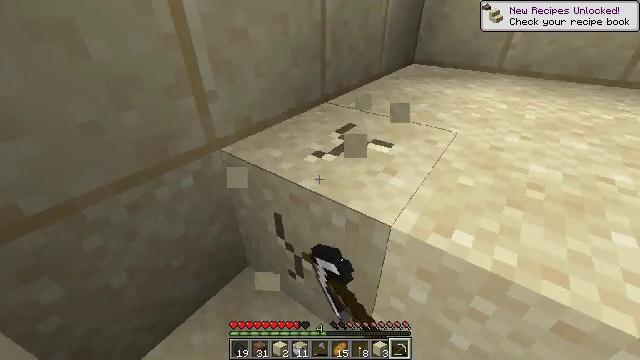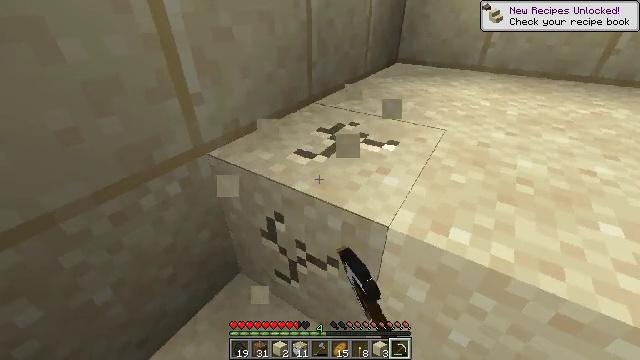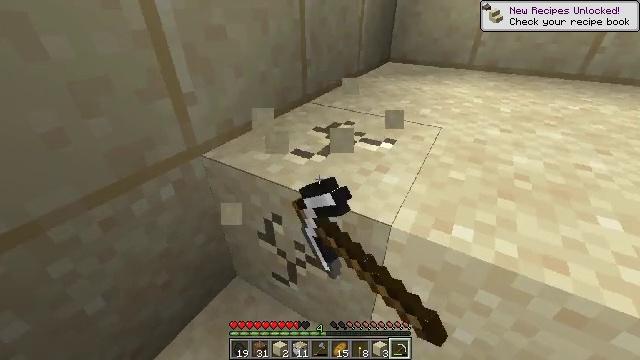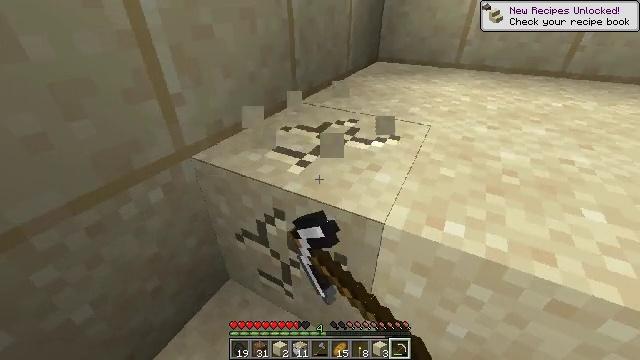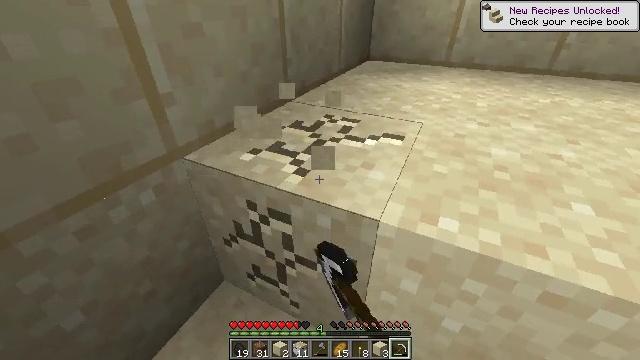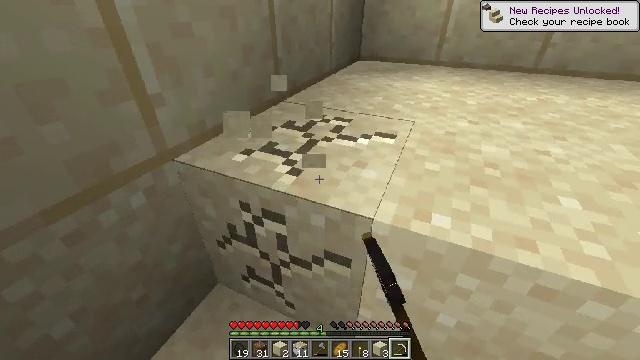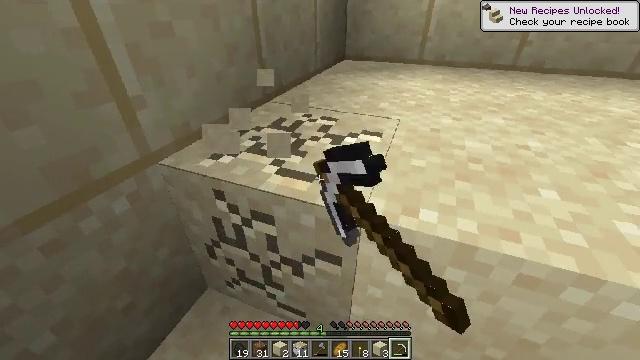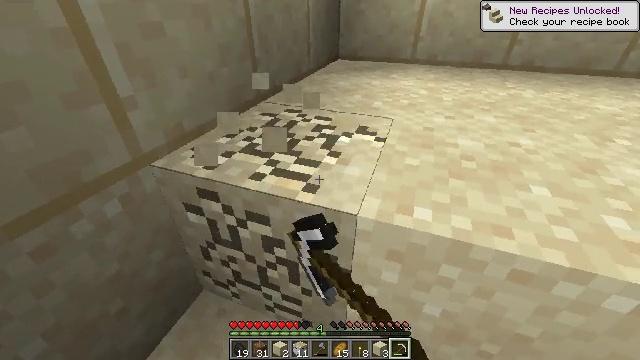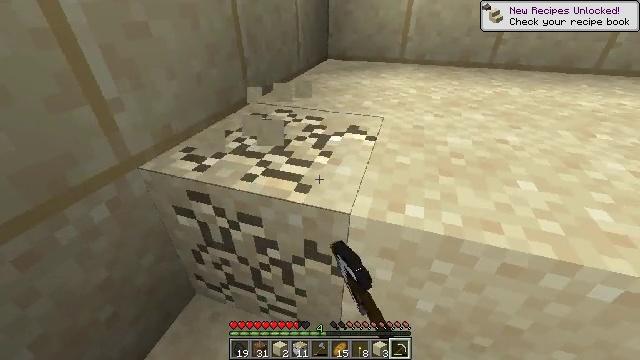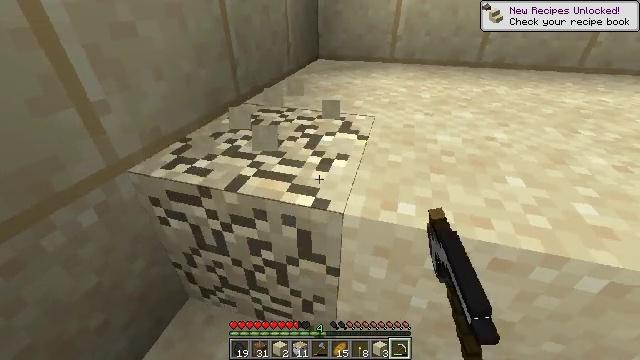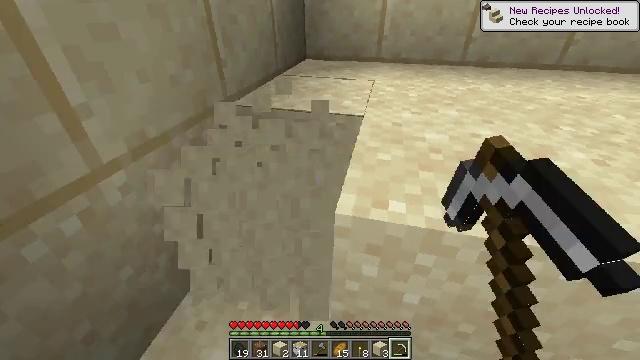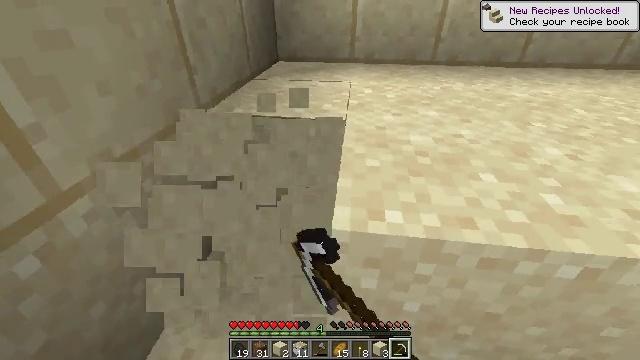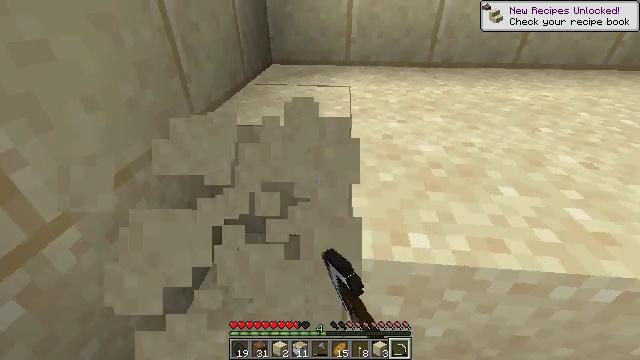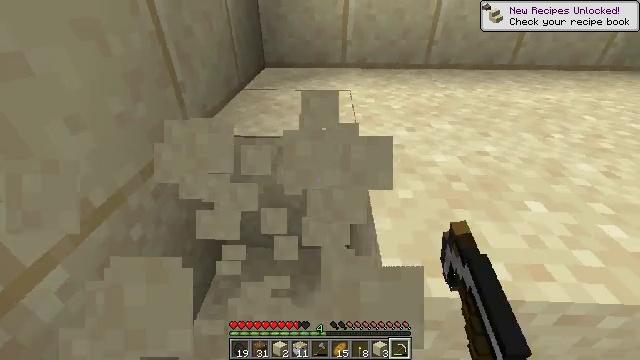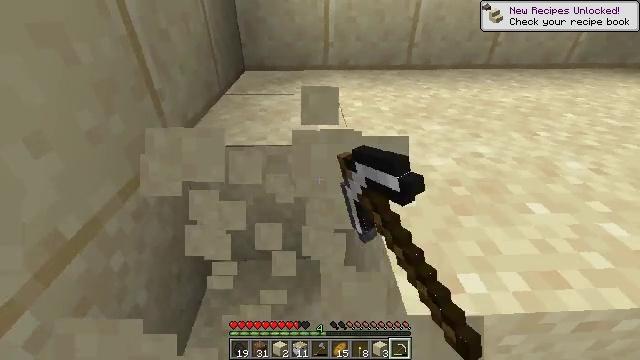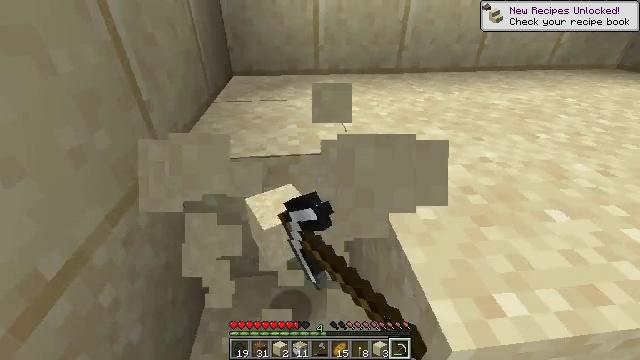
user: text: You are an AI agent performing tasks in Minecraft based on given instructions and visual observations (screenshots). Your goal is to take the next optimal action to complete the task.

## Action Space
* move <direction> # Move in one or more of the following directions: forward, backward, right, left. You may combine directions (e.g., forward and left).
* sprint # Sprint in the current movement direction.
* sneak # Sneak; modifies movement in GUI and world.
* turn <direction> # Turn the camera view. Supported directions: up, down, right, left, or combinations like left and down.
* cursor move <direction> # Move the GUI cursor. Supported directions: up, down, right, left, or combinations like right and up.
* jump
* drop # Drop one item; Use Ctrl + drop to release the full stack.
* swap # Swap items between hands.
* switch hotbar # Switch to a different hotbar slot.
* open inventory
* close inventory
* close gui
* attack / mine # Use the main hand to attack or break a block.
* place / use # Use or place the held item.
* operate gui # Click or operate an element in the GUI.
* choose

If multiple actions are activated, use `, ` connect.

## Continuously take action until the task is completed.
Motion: motion action
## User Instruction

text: Collect sand to make glass.
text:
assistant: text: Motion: turn right, attack / mine
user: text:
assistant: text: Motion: turn right, attack / mine
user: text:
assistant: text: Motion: turn right, attack / mine
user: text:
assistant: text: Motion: turn right, attack / mine
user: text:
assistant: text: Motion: turn right, attack / mine
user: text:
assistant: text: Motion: turn right, attack / mine
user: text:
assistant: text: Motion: turn right, attack / mine
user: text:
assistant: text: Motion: turn right, attack / mine
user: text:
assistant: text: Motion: turn right, attack / mine
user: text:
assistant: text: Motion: turn right, attack / mine
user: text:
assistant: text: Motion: move forward and move left, turn right, attack / mine
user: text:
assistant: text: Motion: move forward and move left, turn right, attack / mine
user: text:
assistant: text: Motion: move forward and move left, turn right, attack / mine
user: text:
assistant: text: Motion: move forward and move left, turn right, attack / mine
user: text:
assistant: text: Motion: move forward and move left, turn right, attack / mine
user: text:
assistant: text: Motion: turn right, attack / mine
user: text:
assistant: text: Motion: turn right, attack / mine
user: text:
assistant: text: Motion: turn right, attack / mine
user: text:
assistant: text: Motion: turn right, attack / mine
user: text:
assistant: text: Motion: turn right, attack / mine
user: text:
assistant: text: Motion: attack / mine
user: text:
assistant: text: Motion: attack / mine
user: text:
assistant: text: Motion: attack / mine
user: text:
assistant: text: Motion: turn left and up, attack / mine
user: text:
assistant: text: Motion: attack / mine
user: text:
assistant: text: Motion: attack / mine
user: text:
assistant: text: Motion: attack / mine
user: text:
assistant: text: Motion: attack / mine
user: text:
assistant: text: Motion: turn left, attack / mine
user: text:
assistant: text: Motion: turn left and up, attack / mine